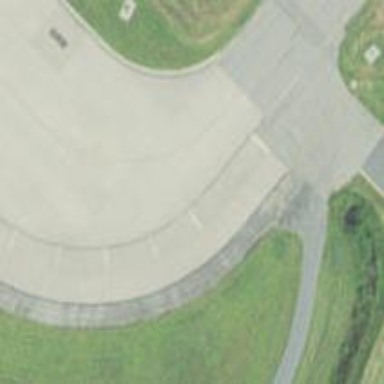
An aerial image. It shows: View of taxiway at the airport.